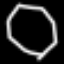
Label: octagon